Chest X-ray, PA view. Patient: 36 years old, sex F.
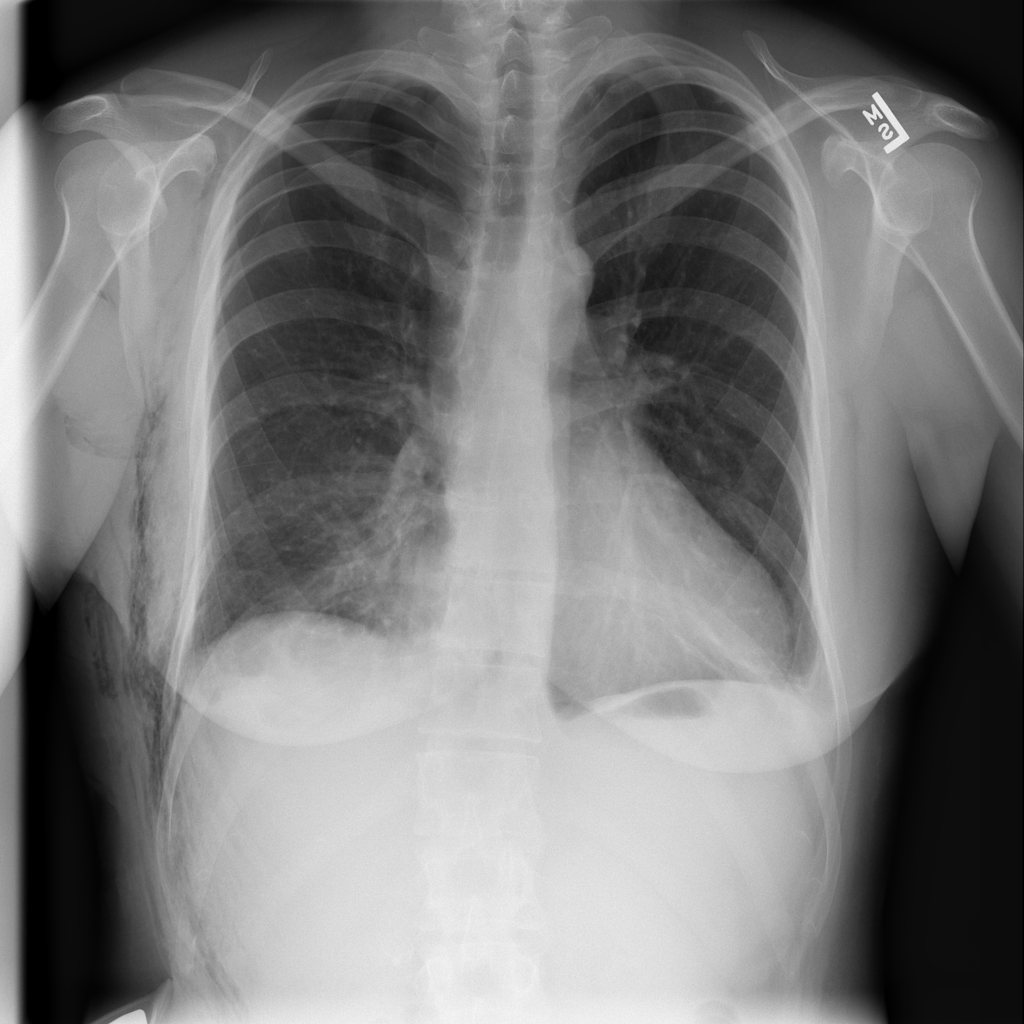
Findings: Atelectasis, Emphysema, Pneumothorax